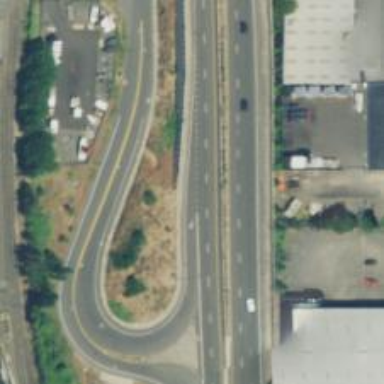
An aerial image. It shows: Trunk link highway with embankment.